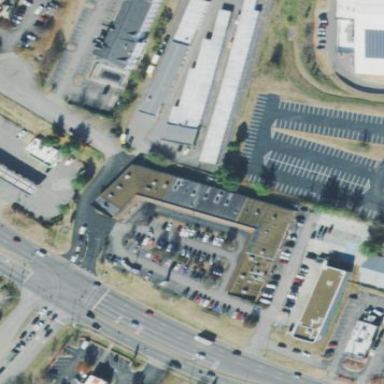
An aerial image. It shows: Retail building.